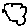
Label: cloud